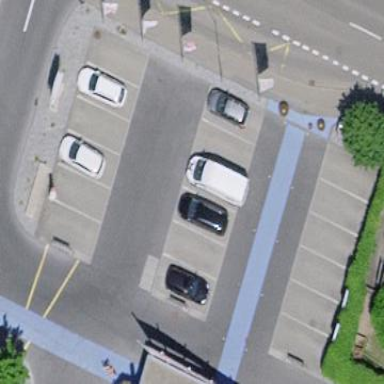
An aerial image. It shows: Parking area.